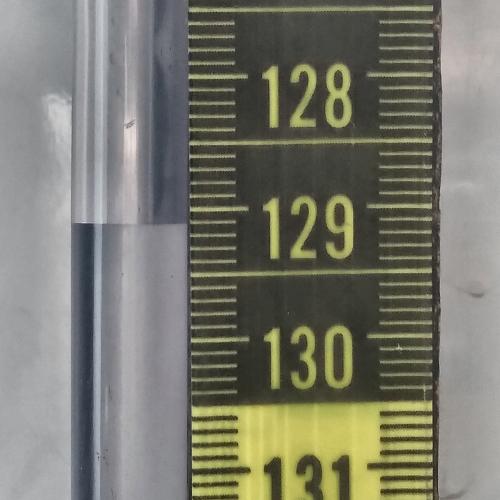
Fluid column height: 129.1 cm